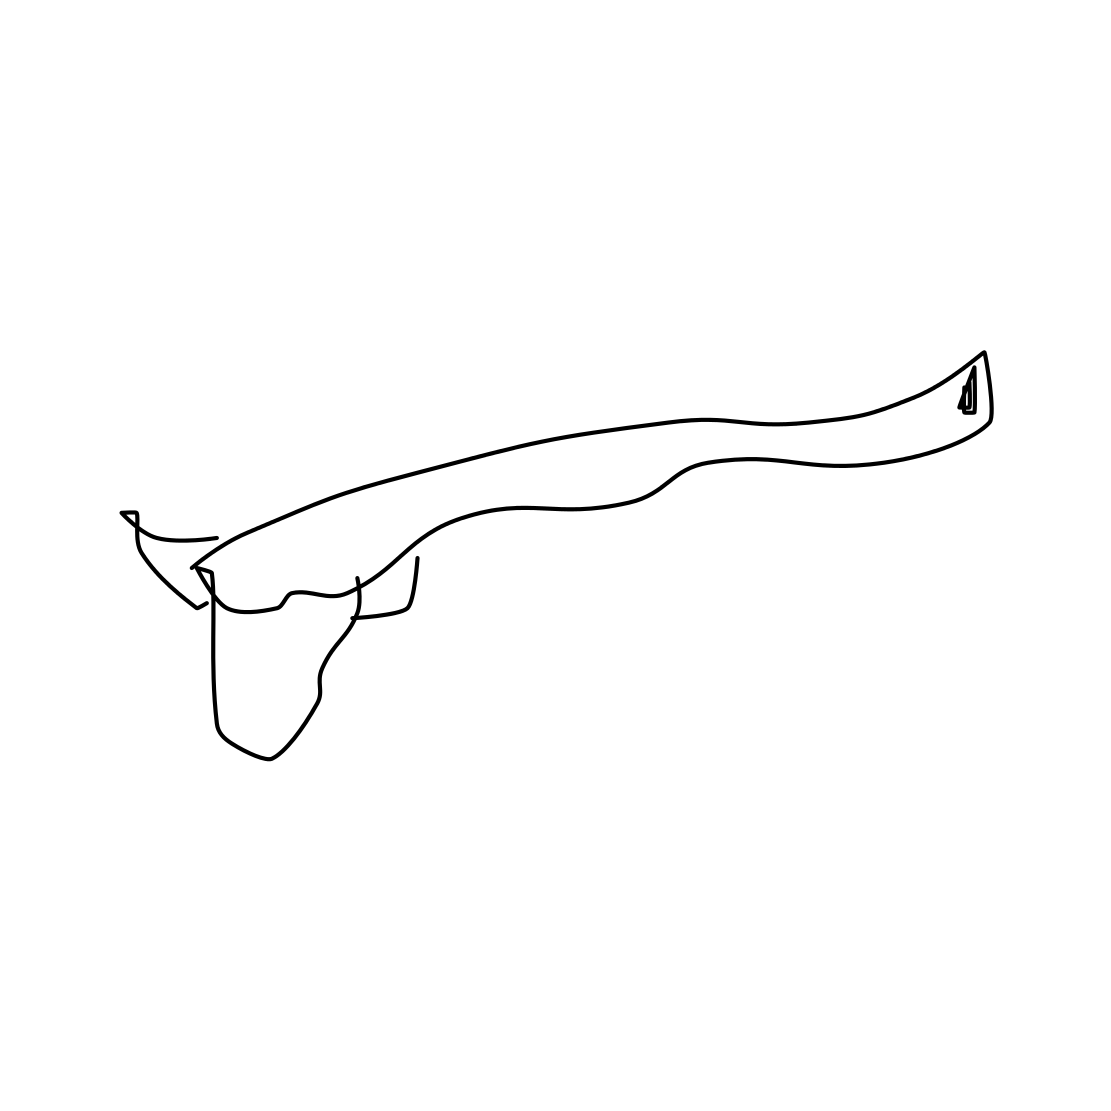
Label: rifle